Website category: phone
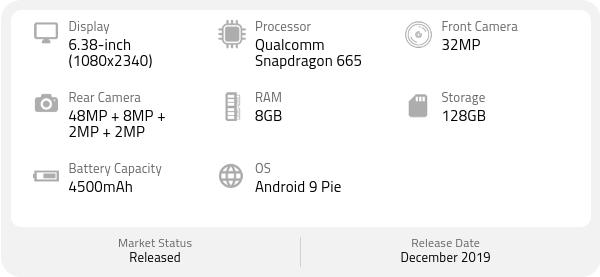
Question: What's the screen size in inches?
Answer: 6.38-inch

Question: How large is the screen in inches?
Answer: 6.38-inch

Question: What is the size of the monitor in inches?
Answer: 6.38-inch

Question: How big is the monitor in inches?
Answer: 6.38-inch

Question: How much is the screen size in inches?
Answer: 6.38-inch

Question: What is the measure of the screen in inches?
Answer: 6.38-inch

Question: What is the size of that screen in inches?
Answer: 6.38-inch

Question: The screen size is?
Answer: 6.38-inch

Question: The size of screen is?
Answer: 6.38-inch

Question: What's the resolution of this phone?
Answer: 1080x2340

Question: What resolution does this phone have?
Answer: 1080x2340

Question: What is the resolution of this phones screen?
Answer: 1080x2340

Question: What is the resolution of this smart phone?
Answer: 1080x2340

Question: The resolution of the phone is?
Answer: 1080x2340

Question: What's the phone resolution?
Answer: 1080x2340

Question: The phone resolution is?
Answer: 1080x2340

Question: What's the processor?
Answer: Qualcomm Snapdragon 665

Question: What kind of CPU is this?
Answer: Qualcomm Snapdragon 665

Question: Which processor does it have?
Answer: Qualcomm Snapdragon 665

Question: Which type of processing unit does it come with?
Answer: Qualcomm Snapdragon 665

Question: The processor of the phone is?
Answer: Qualcomm Snapdragon 665

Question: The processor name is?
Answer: Qualcomm Snapdragon 665

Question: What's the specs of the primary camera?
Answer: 48MP + 8MP + 2MP + 2MP

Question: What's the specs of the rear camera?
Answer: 48MP + 8MP + 2MP + 2MP

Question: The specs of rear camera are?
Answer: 48MP + 8MP + 2MP + 2MP

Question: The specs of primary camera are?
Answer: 48MP + 8MP + 2MP + 2MP

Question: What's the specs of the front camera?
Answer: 32MP

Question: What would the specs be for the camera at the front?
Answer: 32MP

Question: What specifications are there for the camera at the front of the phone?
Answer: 32MP

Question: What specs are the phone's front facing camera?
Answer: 32MP

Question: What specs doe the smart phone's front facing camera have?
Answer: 32MP

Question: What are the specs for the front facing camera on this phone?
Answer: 32MP

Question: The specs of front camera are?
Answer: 32MP

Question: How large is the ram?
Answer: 8GB

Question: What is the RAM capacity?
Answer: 8GB

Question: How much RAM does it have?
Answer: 8GB

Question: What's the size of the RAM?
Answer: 8GB

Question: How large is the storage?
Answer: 128GB

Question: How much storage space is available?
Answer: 128GB

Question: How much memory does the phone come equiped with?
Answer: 128GB

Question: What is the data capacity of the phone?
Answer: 128GB

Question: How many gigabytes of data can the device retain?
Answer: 128GB

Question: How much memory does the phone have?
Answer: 128GB

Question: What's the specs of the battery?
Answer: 4500mAh

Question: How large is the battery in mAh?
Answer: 4500mAh

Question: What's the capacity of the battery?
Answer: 4500mAh

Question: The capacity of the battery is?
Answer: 4500mAh

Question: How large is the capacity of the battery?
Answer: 4500mAh

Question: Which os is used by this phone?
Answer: Android 9 Pie

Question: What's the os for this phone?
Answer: Android 9 Pie

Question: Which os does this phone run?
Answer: Android 9 Pie

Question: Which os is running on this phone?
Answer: Android 9 Pie

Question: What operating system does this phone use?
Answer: Android 9 Pie

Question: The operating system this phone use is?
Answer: Android 9 Pie

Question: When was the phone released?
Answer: December 2019

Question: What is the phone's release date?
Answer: December 2019

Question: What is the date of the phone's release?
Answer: December 2019

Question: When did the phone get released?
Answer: December 2019

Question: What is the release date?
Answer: December 2019

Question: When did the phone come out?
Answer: December 2019

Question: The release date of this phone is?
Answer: December 2019